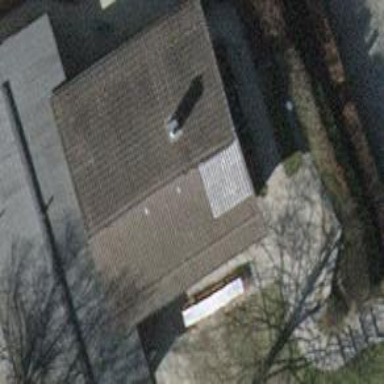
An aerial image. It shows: View of roof of building.